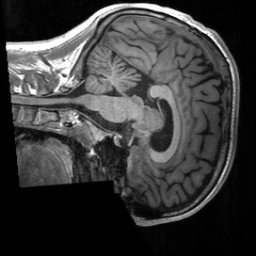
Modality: T1w
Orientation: sagittal
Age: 26
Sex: male
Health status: healthy
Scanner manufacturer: siemens
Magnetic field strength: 3 T
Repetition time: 2 s
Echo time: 0.00232 s